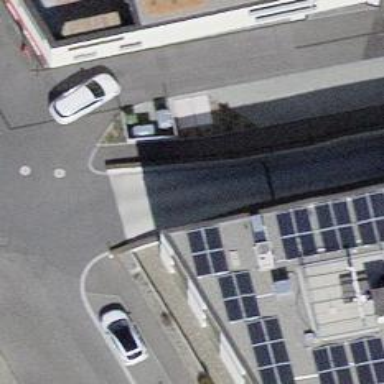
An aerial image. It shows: Car sharing facility.